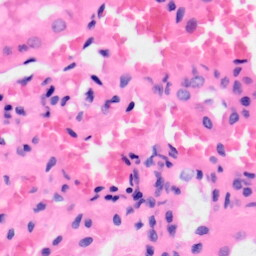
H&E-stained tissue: Kidney